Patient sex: M
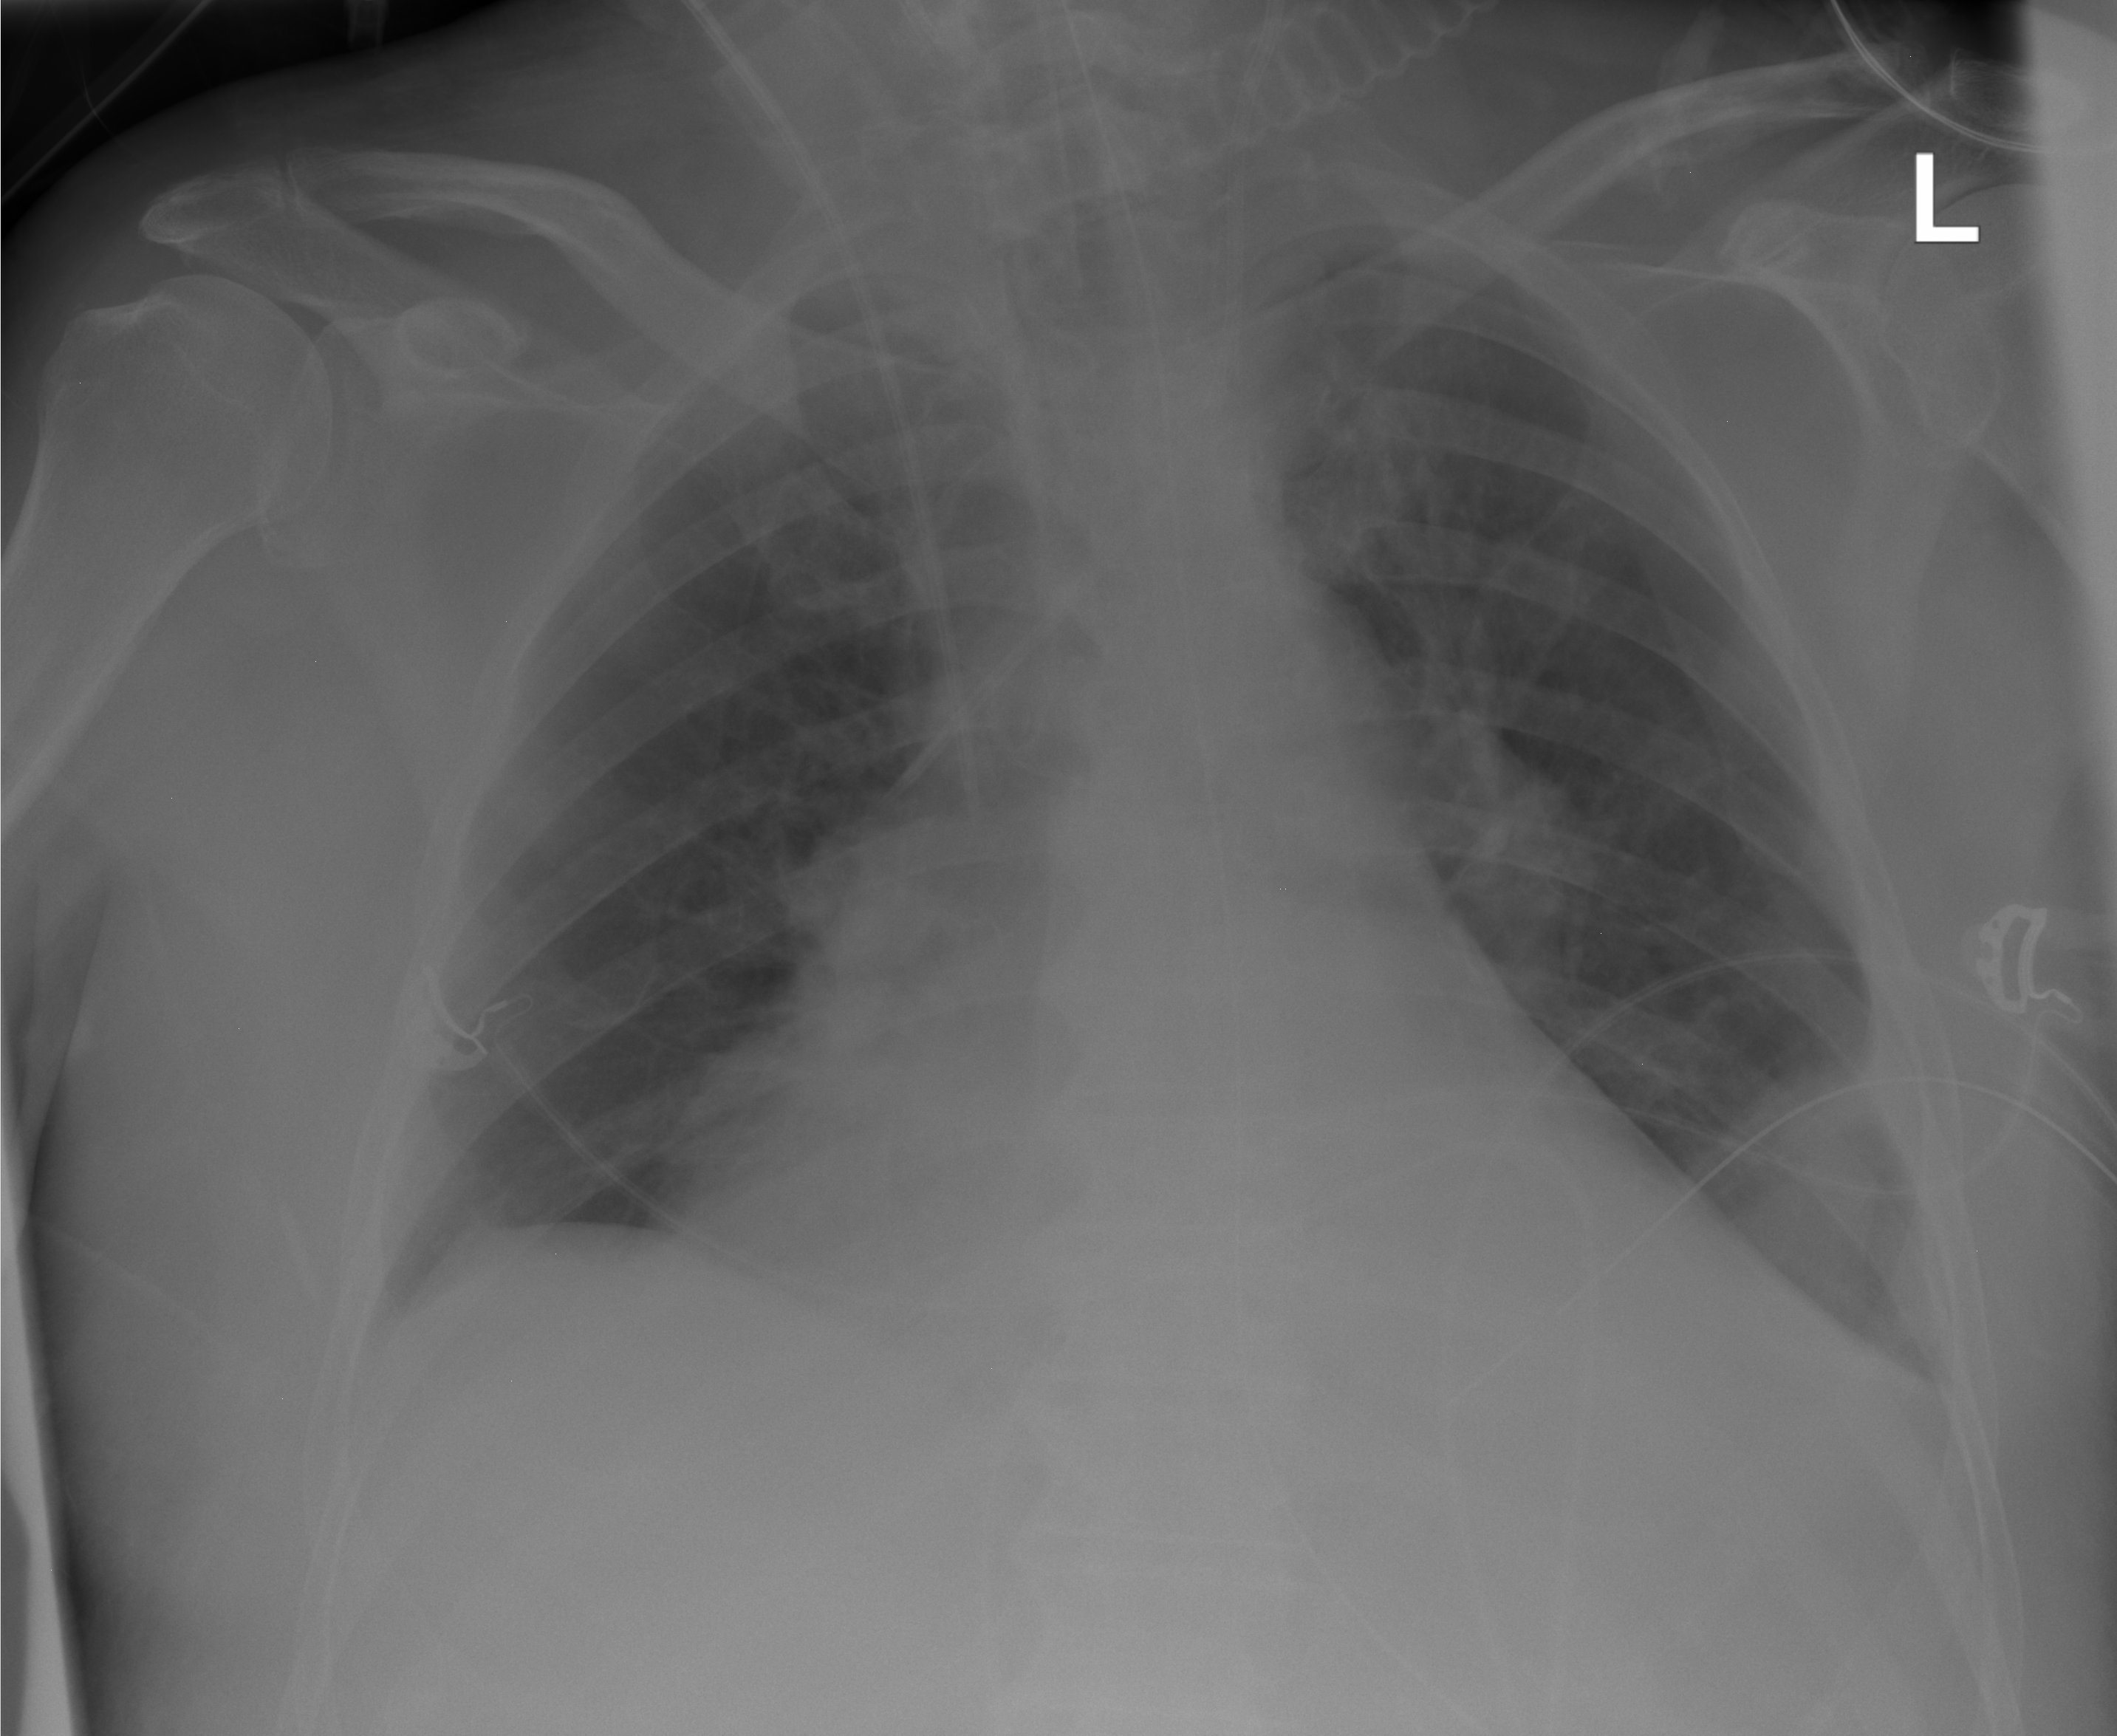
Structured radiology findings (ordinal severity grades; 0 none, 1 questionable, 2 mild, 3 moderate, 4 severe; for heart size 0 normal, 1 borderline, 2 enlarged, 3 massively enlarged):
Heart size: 3
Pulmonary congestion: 2
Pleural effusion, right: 1
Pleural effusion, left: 2
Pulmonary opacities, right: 0
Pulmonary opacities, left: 2
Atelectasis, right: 0
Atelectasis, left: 2